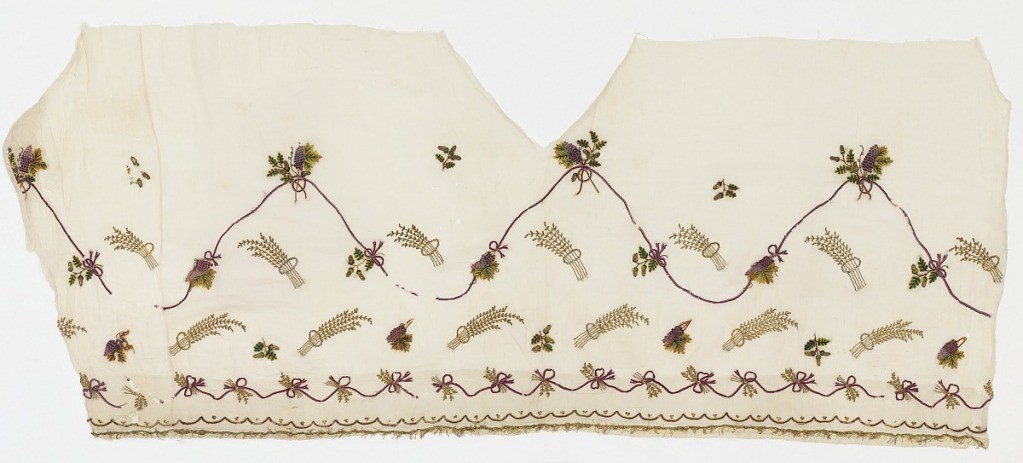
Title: Border
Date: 19th century
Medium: cotton foundation, wool and metallic embroidery, sequins Technique: embroidered on plain weave
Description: Dress fragment of fine white cotton muslin. Broad border of colored wool and gold embroidery showing scattered wheat sheaves and bunches of grapes tied with ribbons.  Sequins encircle wheat and form clusters along border, above a band of frayed metallic yarn.